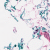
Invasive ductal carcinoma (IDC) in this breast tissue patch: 0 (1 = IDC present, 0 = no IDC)